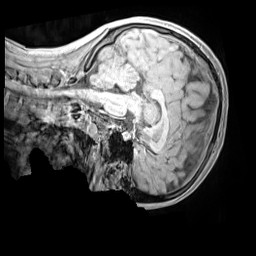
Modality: MP2RAGE
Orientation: sagittal
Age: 10
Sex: female
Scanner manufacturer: siemens
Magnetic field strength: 3 T
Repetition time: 4 s
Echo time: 0.00303 s